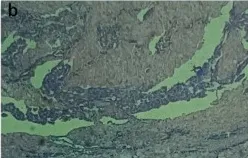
Photographs of the heart during surgery.
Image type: ophthalmic_imaging (oct)